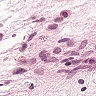
Metastatic tissue present: no